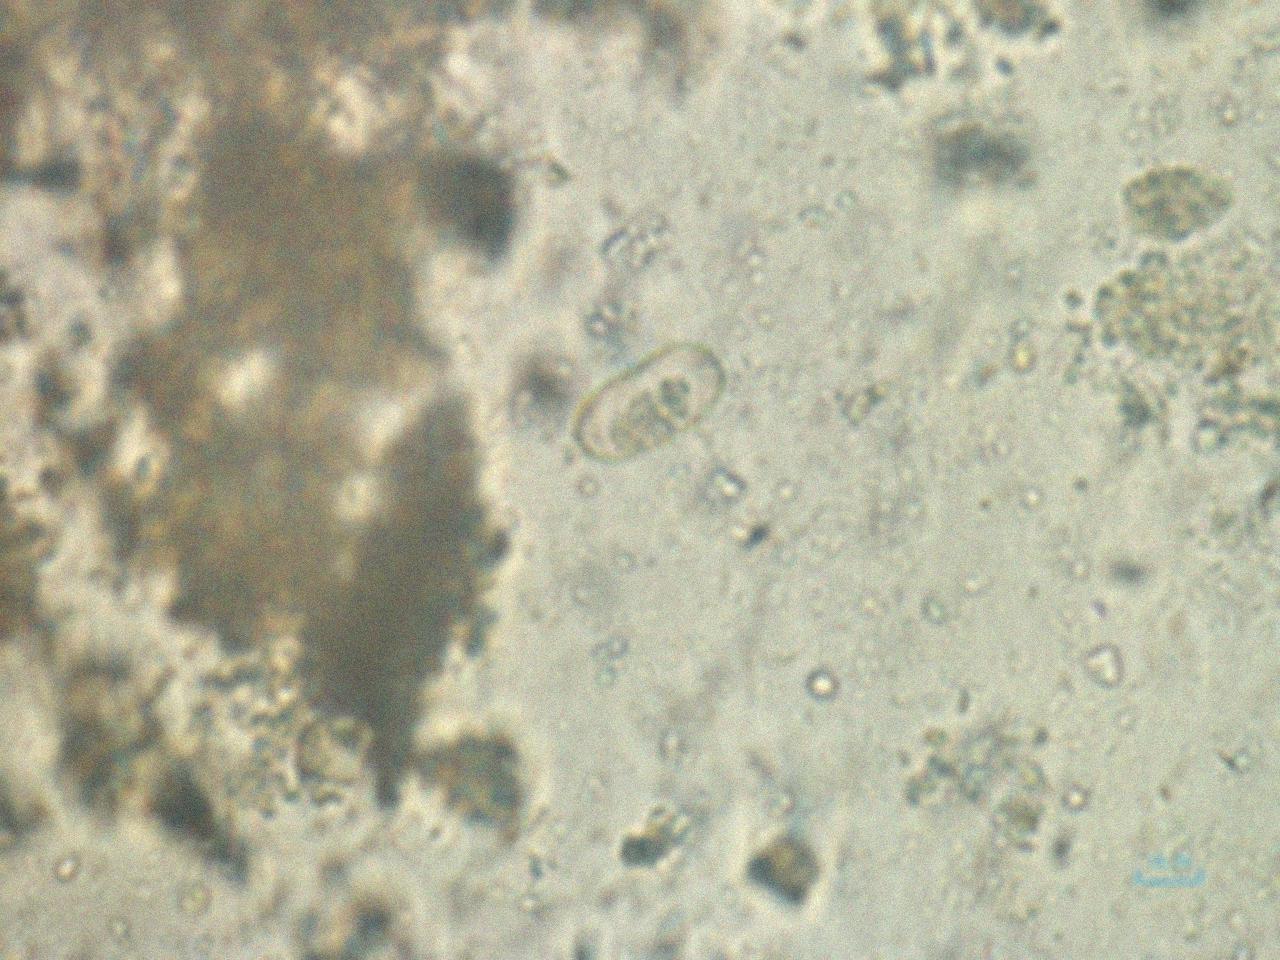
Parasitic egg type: Capillaria philippinensis